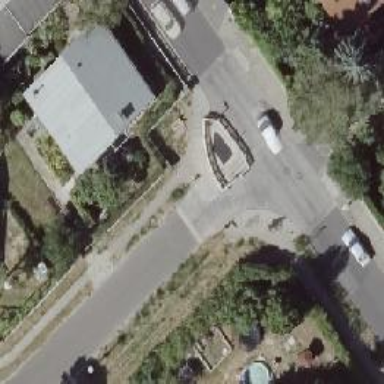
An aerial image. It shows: Traffic calming table.